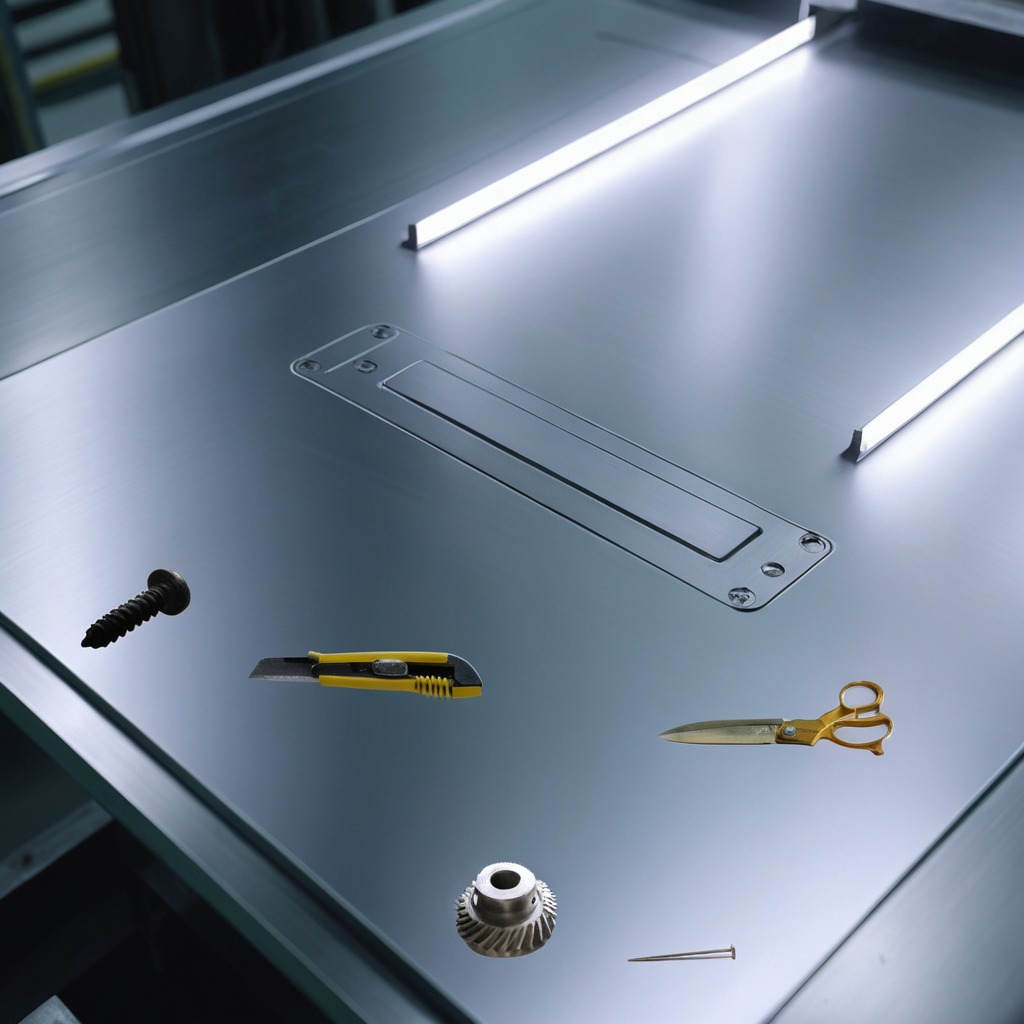
A steel gear with teeth, a utility knife, a metal machine screw, an iron nail, and a pair of scissors are lying on the metal table in a machine shop under fluorescent lights.